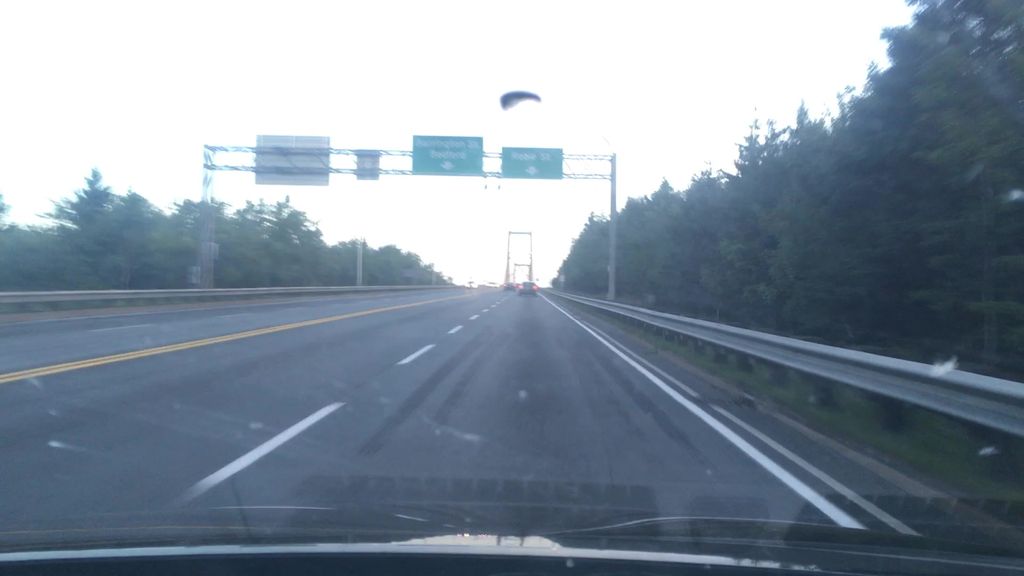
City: halifax